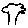
Label: tree